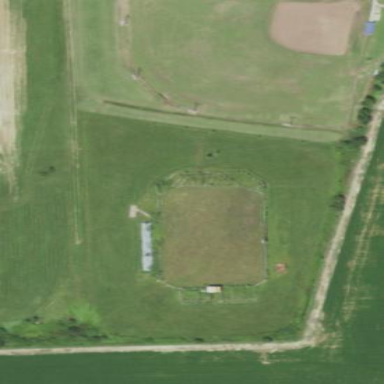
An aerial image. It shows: Equestrian pitch for leisure land use.